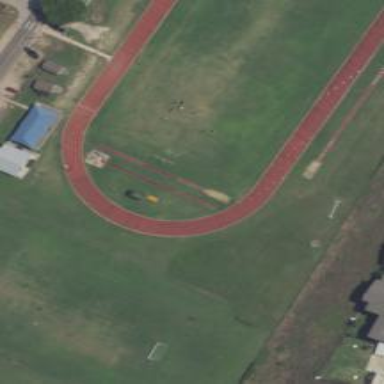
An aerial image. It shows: Athletics track located in leisure land area.